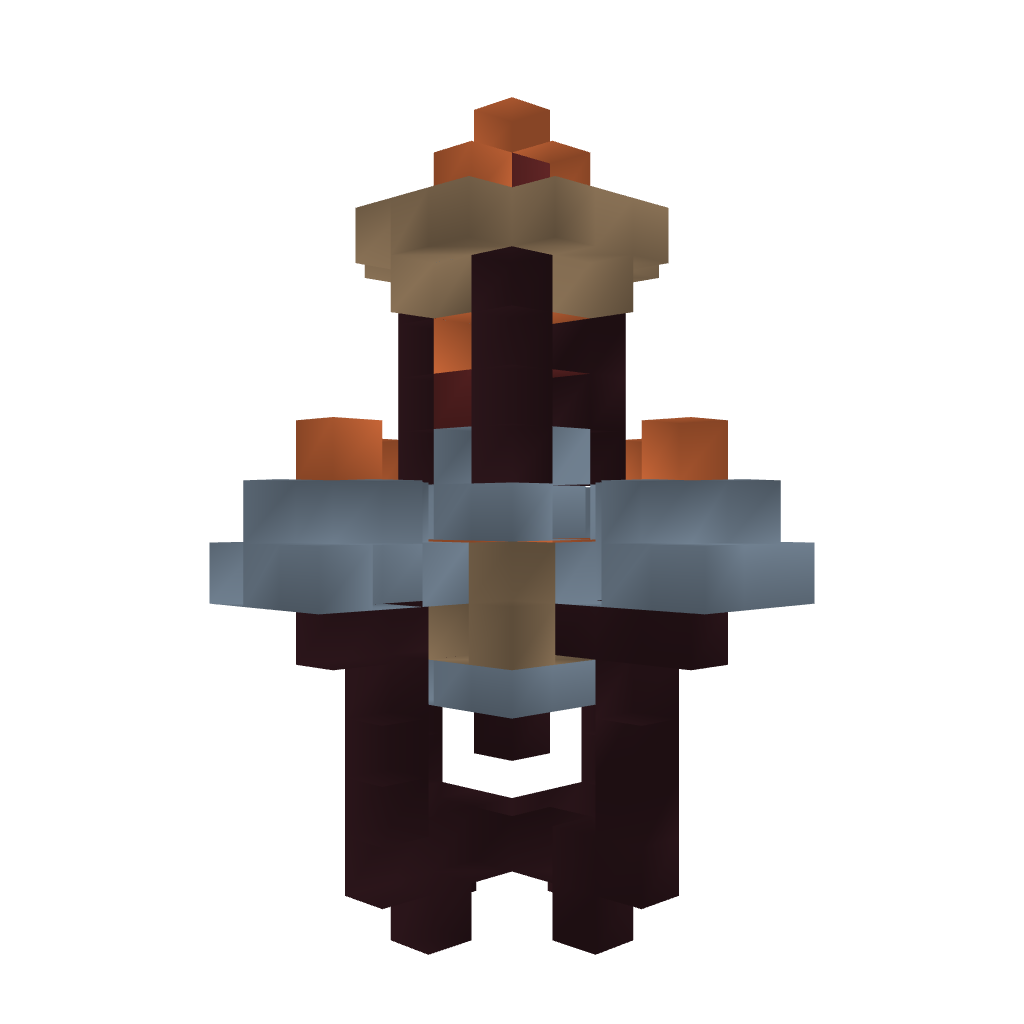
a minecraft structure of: Big Torch